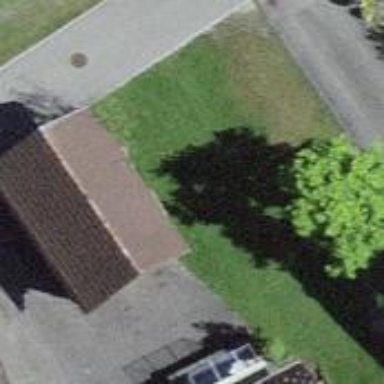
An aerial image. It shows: Garage.